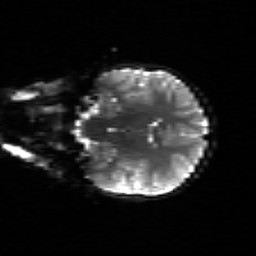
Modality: sbref
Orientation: coronal
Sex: female
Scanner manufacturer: siemens
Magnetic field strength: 3 T
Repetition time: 5 s
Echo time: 0.071 s